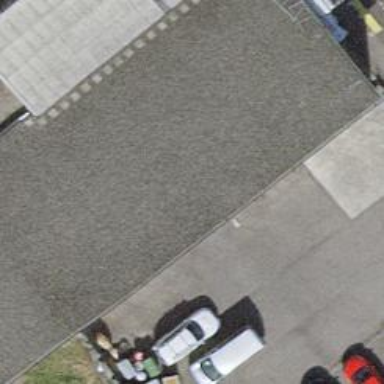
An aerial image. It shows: Car repair shop.